Interaction volume radius: 5 \u00c5
Interaction volume height: 25 \u00c5
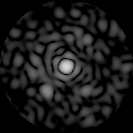
Disorder parameter: 0.81